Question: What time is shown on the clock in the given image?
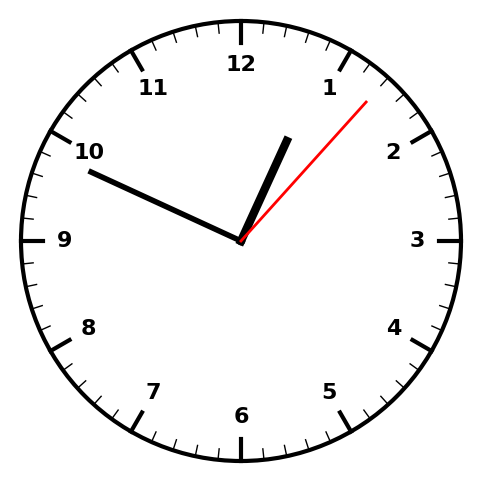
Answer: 12:49:07